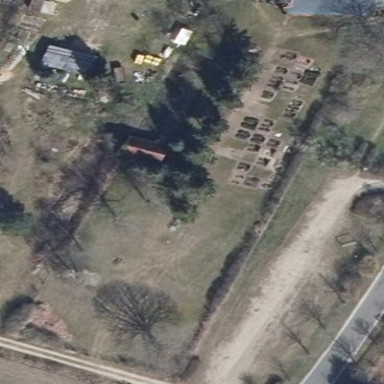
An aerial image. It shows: Graveyard.